Question: I am am working on a website where users can like posts and in which I have lists of all user posts on the homepage.
I am using Ajax to prevent the page from reloading when a like button is clicked. I was able to implement a like view, but I have an issue. Ajax is working properly, but only the like button in the first post changes when clicked, from Like to Unlike. The Like button in the second post does not change.
My code is as follows:
'''
@login_required
def home_view(request):
#All posts in new feed
all_images = Post.objects.filter(
Q(poster_profile=request.user, active=True)|
Q(poster_profile__from_user__to_user=request.user, active=True)|
Q(poster_profile__to_user__from_user=request.user, active=True)|
Q(poster_profile__profile__friends__user=request.user, active=True))
#If post is liked displayed button
posts = Post.objects.filter(pk__in=all_images)
is_liked = {}
for post in posts:
if post.likes.filter(id=request.user.id).exists():
is_liked[post.id] = True
context = {'all_images': all_images, 'is_liked': is_liked}
return render(request,'home.html', context)
#Post likes
@login_required
def like_post_view(request):
# post = get_object_or_404(Post, id=request.POST.get('post_id'))
post = get_object_or_404(Post, id=request.POST.get('id'))
is_liked = False
if post.likes.filter(id=request.user.id).exists():
post.likes.remove(request.user)
is_liked = False
else:
is_liked = True
post.likes.add(request.user)
context = {'post': post, 'is_liked': is_liked,}
if request.is_ajax():
html = render_to_string('ajax_postlikes.html', context, request=request)
return JsonResponse({'form': html})
return HttpResponseRedirect(request.META.get('HTTP_REFERER'))
'''
Template: ajax_postlike.html
'''
<p>Like{{post.likes.count}}</p>
<form action="{% url 'site:like_post' %}" method="POST">
{% csrf_token %}
{% if is_liked %}
<button type="submit" name="post_id" value="{{ post.id }}" class="like float-left mr-2">
Unlike
</button>
{% else %}
<button type="submit" name="post_id" value="{{ post.id }}" class="like float-left mr-2">
like
</button>
{% endif %}
</form>
'''
Template: home.html
'''
<div class="ml-1" id="like-section">
{% include 'ajax_postlikes.html' %}
</div>
'''
Ajax/Jquery:
'''
<script type="text/javascript">
$(document).on('click', '.like', function(event){
event.preventDefault();
var pk = $(this).attr('value');
$.ajax({
type: 'POST',
url: "{% url 'site:like_post' %}",
data: {'id':pk, 'csrfmiddlewaretoken': '{{ csrf_token }}'},
dataType: 'json',
success: function(response) {
$('#like-section{{ post.id }}').html(response['form'])
console.log($('#like-section{{ post.id }}').html(response['form']));
},
error: function(rs, e) {
console.log(rs.resopnseText);
},
});
});
</script>
'''
What do I need to do to fix my issue with the button state not toggling between "like" and "unlike", after a click event?
[
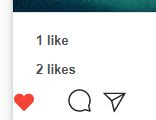
Answer: The home.html template has 'like-section' as an ID, yet your JQuery selector gets $('#like-section{{ post.id }}') - the lack of post.id in the template might be why only the first post is being updated.
'''
<div class="ml-1" id="like-section">
{% include 'ajax_postlikes.html' %}
</div>
'''
So I've recreated your views, models, etc. and managed to get it to work with some changes.
1. I've changed the home.html template to include a Django template language for loop, I couldn't see this in your original code so not sure how the posts are being created in the template exactly. This format will work when loading the page and when making the AJAX call for a single like. I've also made some changes to the AJAX call and how the response is handled, I noticed some stray template language which won't work.
'''
<body>
<div class="ml-1" id="like-section">
{% for post in post_list %}
{% include 'ajax_postlikes.html' %}
{% endfor %}
</div>
<script type="text/javascript">
$(document).on('click', '.like', function(event){
event.preventDefault();
var pk = $(this).attr('value');
$.ajax({
type: 'POST',
url: "{% url 'like_post_view' %}",
headers: { 'X-CSRFToken': $('input[name=csrfmiddlewaretoken]').val() },
data: {id: pk},
success: function(response) {
$('#like-section'+pk).html(response)
},
error: function(rs, e) {
console.log(rs.responseText);
},
});
});
</script>
</body>
'''
1. I've also change the ajax_postlikes.html format, I think you've already done this, but I added an ID to the form. I have also change how the if/else statement works which is explained in the view.
'''
<form id='like-section{{ post.id }}' action="{% url 'like_post_view' %}" method="POST">
{% csrf_token %}
{% if post.liked_by_user %}
<button type="submit" name="post_id" value="{{ post.id }}" class="like float-left mr-2">
Unlike
</button>
{% else %}
<button type="submit" name="post_id" value="{{ post.id }}" class="like float-left mr-2">
Like
</button>
{% endif %}
</form>
'''
1. This is the home view in views.py - instead of having a variable for is_liked and separating the two, you can add a variable to the QuerySet object which can then be referenced in the template (shown above).
'''
def home_view(request):
posts = Post.objects.all()
for post in posts:
print(post)
print(post.likes.filter(user=request.user).exists())
if post.likes.filter(user=request.user).exists():
post.liked_by_user = True
else:
post.liked_by_user = False
context = {'post_list': posts}
return render(request, 'home.html' , context)
'''
1. Lastly, I've updated the AJAX view along the same lines.
'''
def like_post_view(request):
post = get_object_or_404(Post, id=request.POST.get('id'))
if post.likes.filter(user=request.user).exists():
Like.objects.filter(post=post,user=request.user).delete()
post.liked_by_user = False
else:
Like.objects.create(post=post, user=request.user)
post.liked_by_user = True
context = {'post': post}
if request.is_ajax():
return render(request, 'ajax_postlike.html', context)
return HttpResponseRedirect(request.META.get('HTTP_REFERER'))
'''
This is working for me and updates the button (i.e. the form) when each are clicked. I realise that I've removed some of your filtering and other model logic but that should be easy to add back in.